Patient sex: M
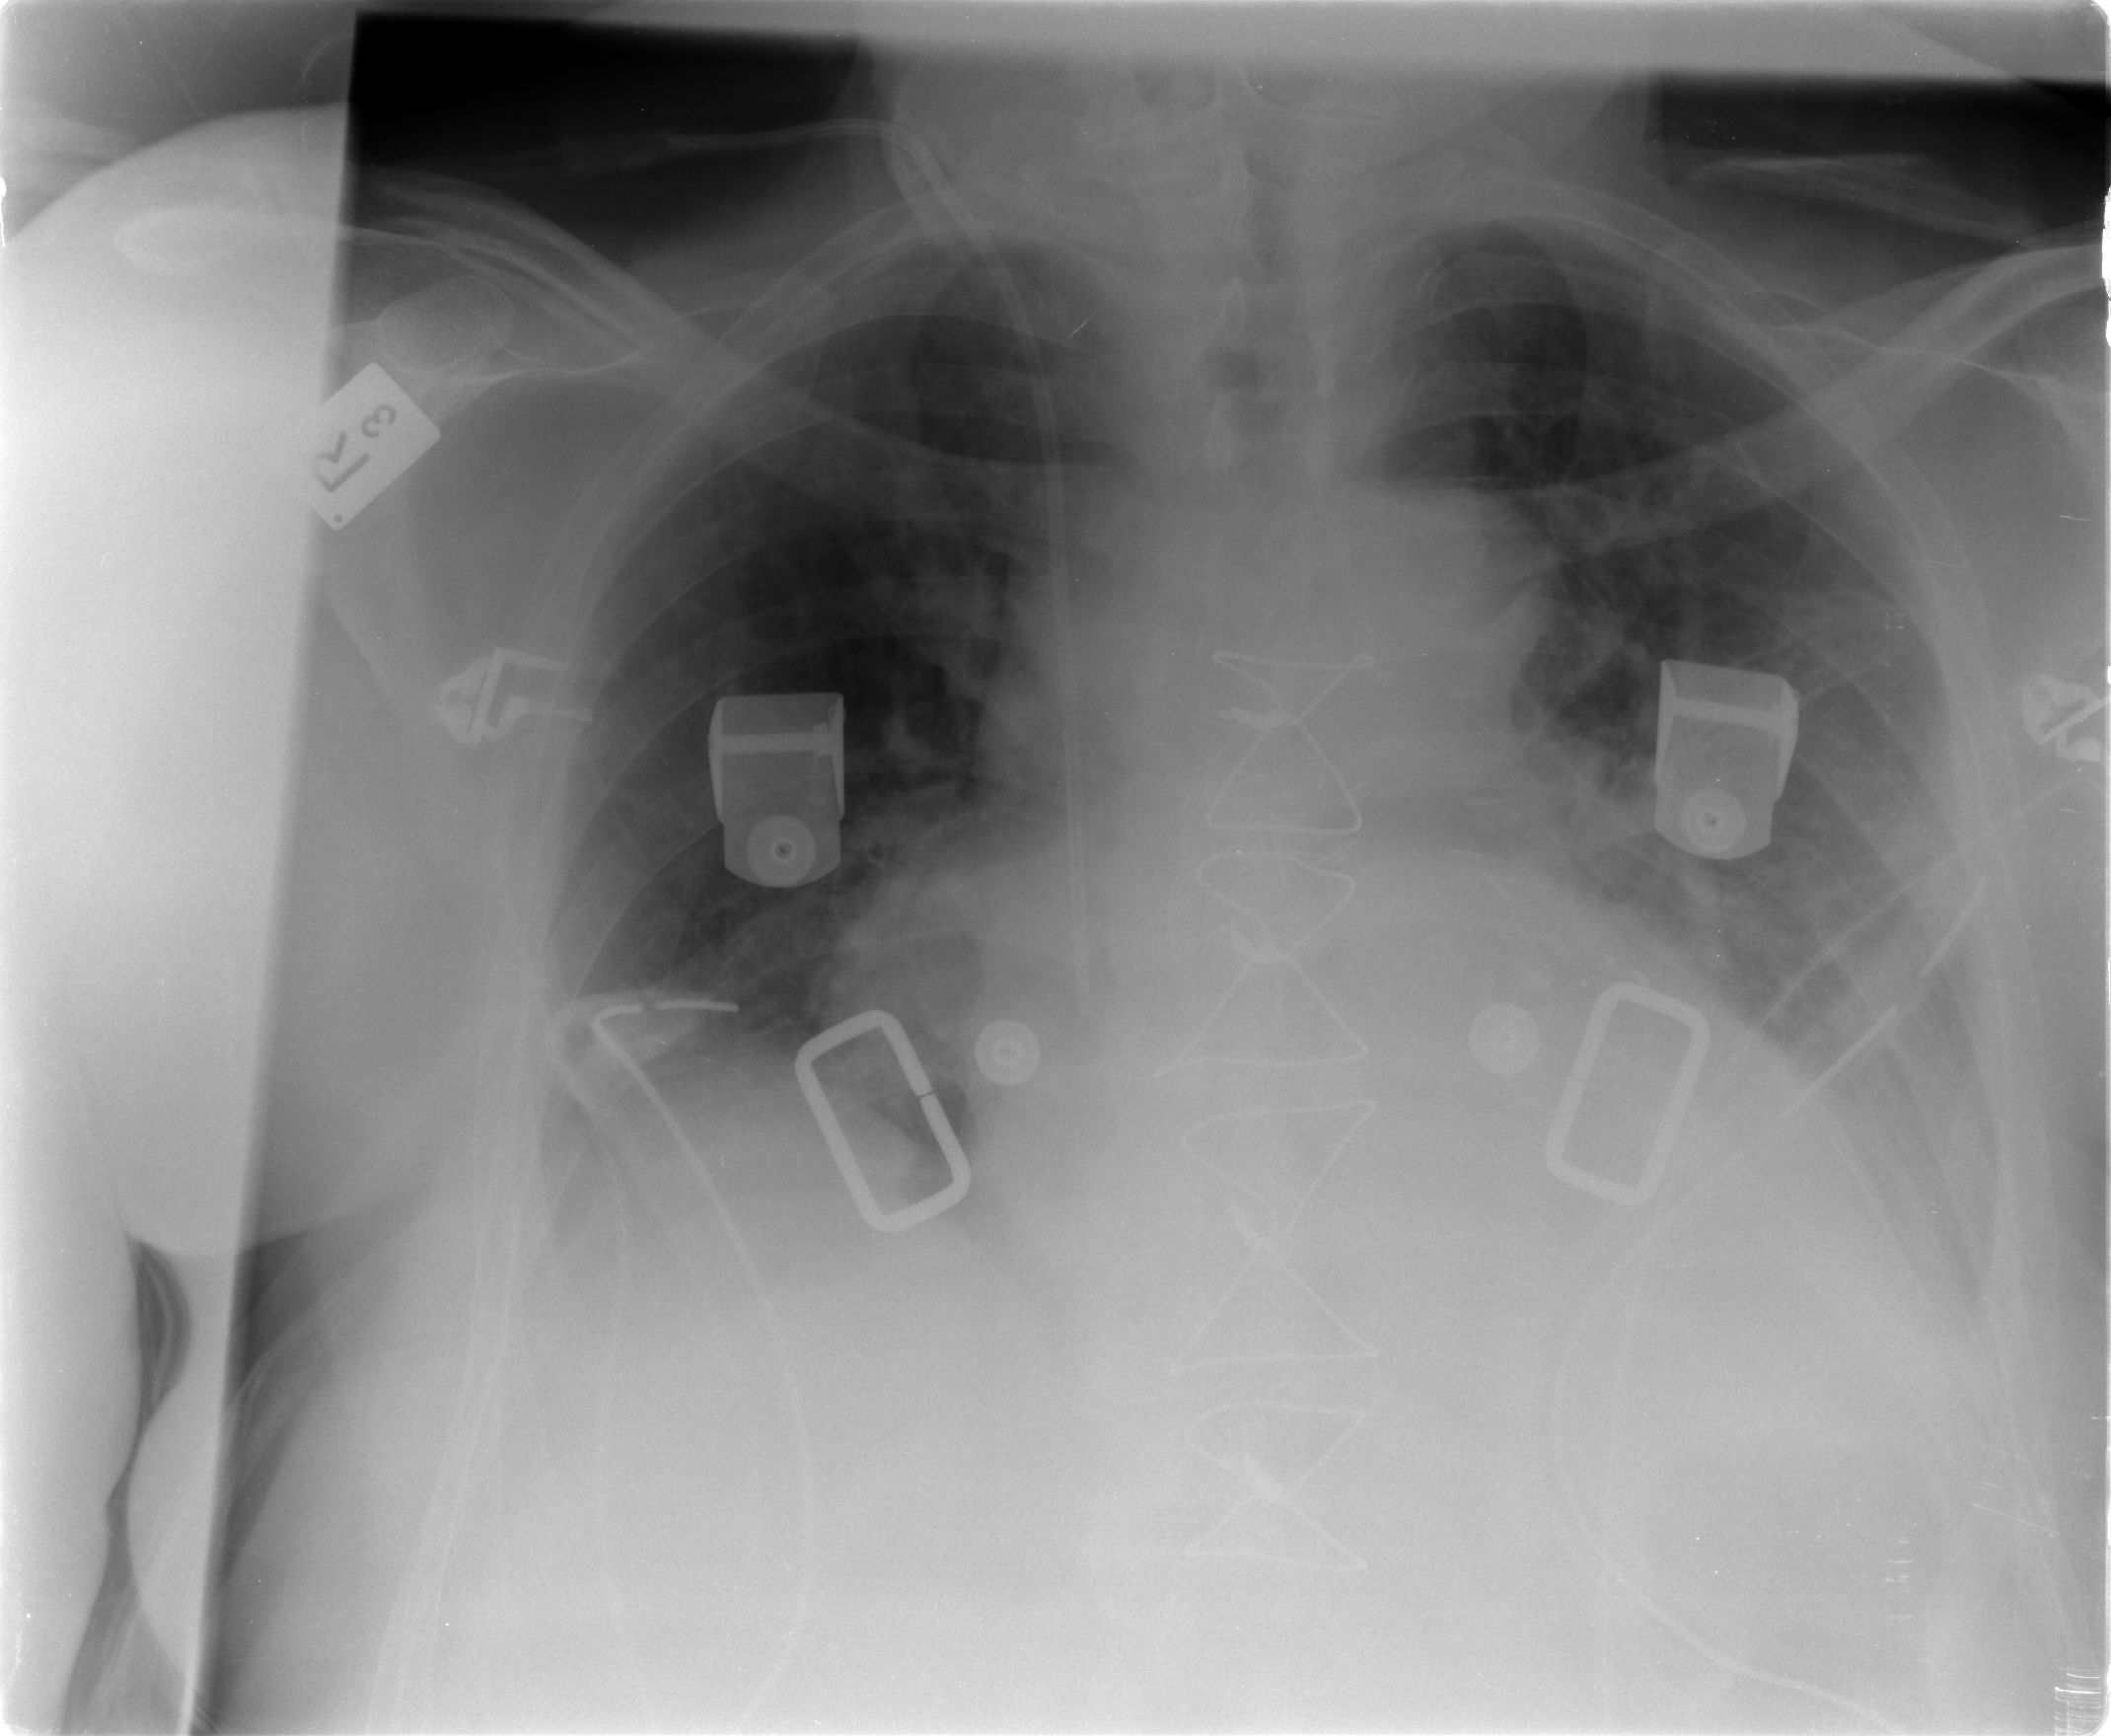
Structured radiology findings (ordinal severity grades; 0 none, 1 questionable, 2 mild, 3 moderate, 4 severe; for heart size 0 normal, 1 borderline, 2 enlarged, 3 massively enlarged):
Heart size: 2
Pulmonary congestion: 1
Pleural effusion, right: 0
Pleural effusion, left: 1
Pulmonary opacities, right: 1
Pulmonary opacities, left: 1
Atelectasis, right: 1
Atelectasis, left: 2